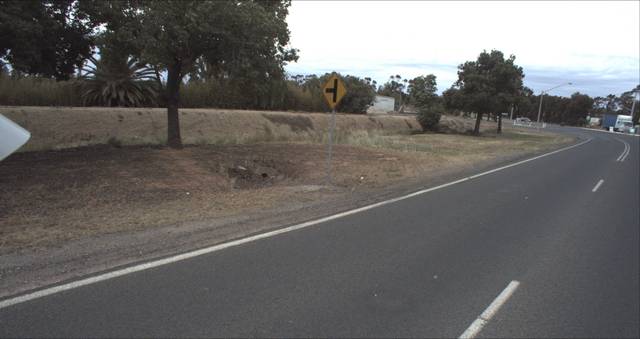
Region: Australia
Coordinates: -34.542, 146.407